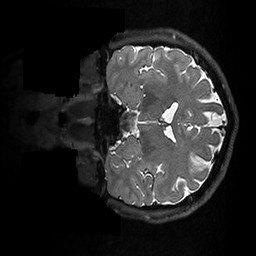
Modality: T2w
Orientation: coronal
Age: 28
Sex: male
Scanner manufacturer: ge
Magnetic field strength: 3 T
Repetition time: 3.202 s
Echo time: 0.05874 s